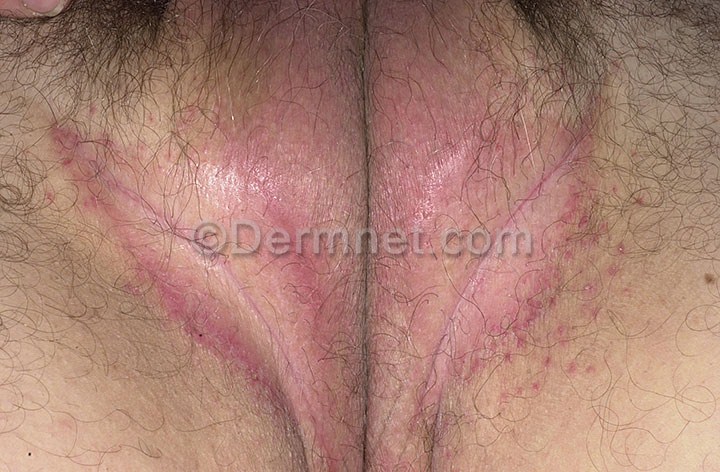
Disease: Tinea Ringworm Candidiasis and other Fungal Infections